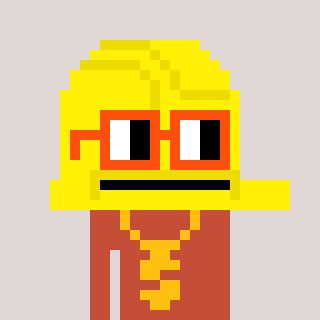
a pixel art character with square orange glasses, a construction helmet-shaped head and a rust-colored body on a warm background